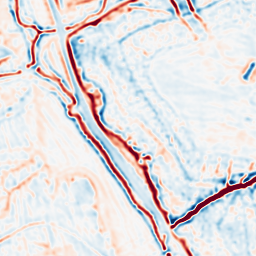
Category: multiscale
Decomposition family: log
Decomposition parameters: sigma: 2
Upsampling method: bilinear
Upsampling parameters: scale: 8
Upsampling scale: 8